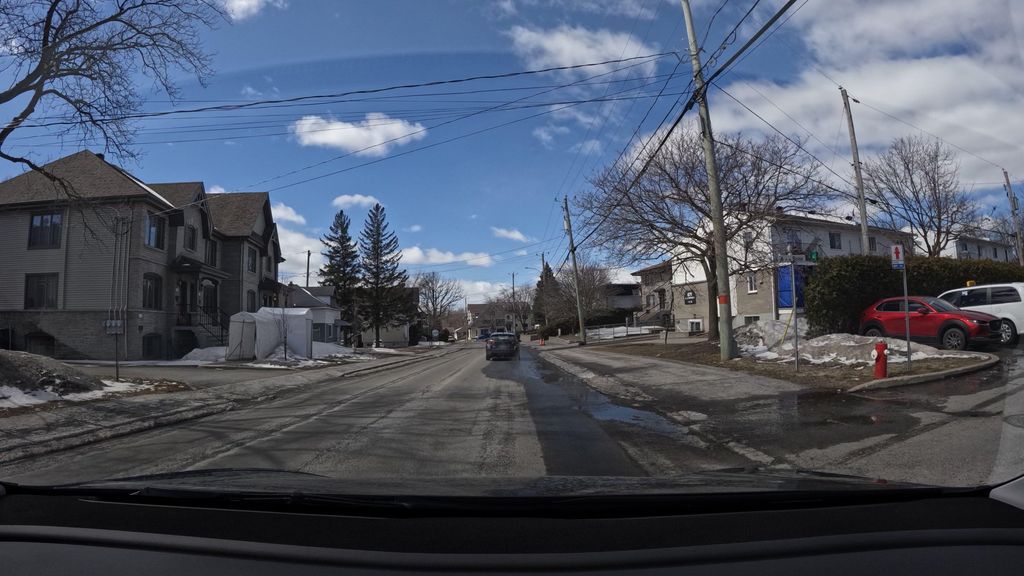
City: montreal